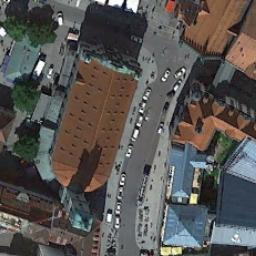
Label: church